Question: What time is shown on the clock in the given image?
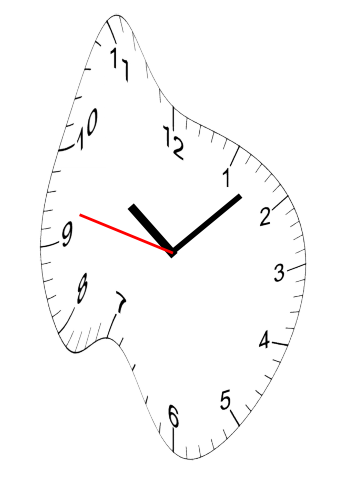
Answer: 10:07:47